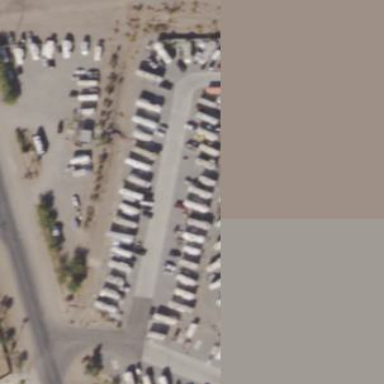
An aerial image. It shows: Camping site with caravans available for accommodation.